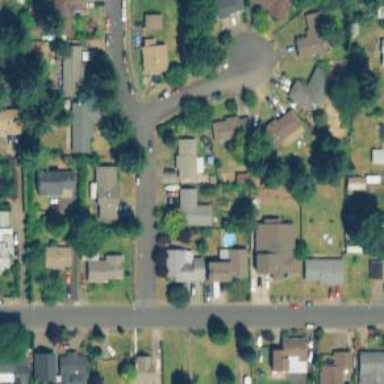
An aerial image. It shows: Residential road with sidewalk on the left side.